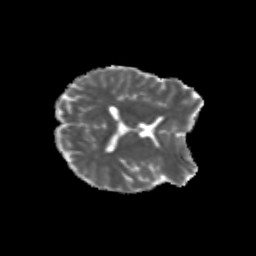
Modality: MD
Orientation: axial
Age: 28
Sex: female
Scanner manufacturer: siemens
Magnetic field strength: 3 T
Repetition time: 3.5 s
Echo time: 0.113 s